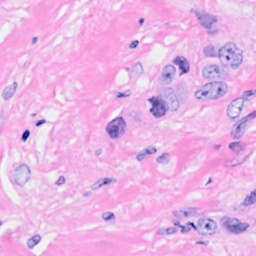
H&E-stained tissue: Breast